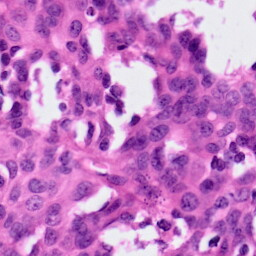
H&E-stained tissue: Ovarian